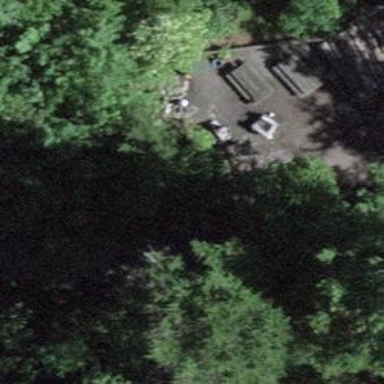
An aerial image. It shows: Picnic site with BBQ amenities available.